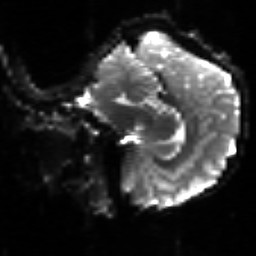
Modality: sbref
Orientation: sagittal
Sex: male
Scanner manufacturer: siemens
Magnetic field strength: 3 T
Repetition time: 5 s
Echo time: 0.071 s